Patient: sex M, age 66
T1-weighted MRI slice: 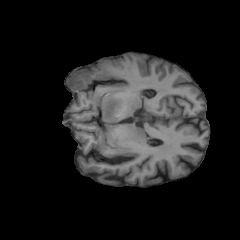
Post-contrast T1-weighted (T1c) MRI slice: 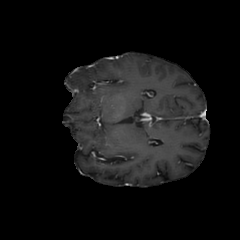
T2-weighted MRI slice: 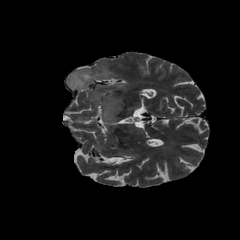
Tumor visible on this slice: yes
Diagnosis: Astrocytoma, IDH-wildtype
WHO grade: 2